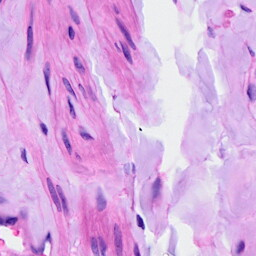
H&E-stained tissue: Ovarian